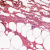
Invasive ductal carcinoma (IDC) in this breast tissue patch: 0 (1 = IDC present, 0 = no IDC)